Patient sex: M
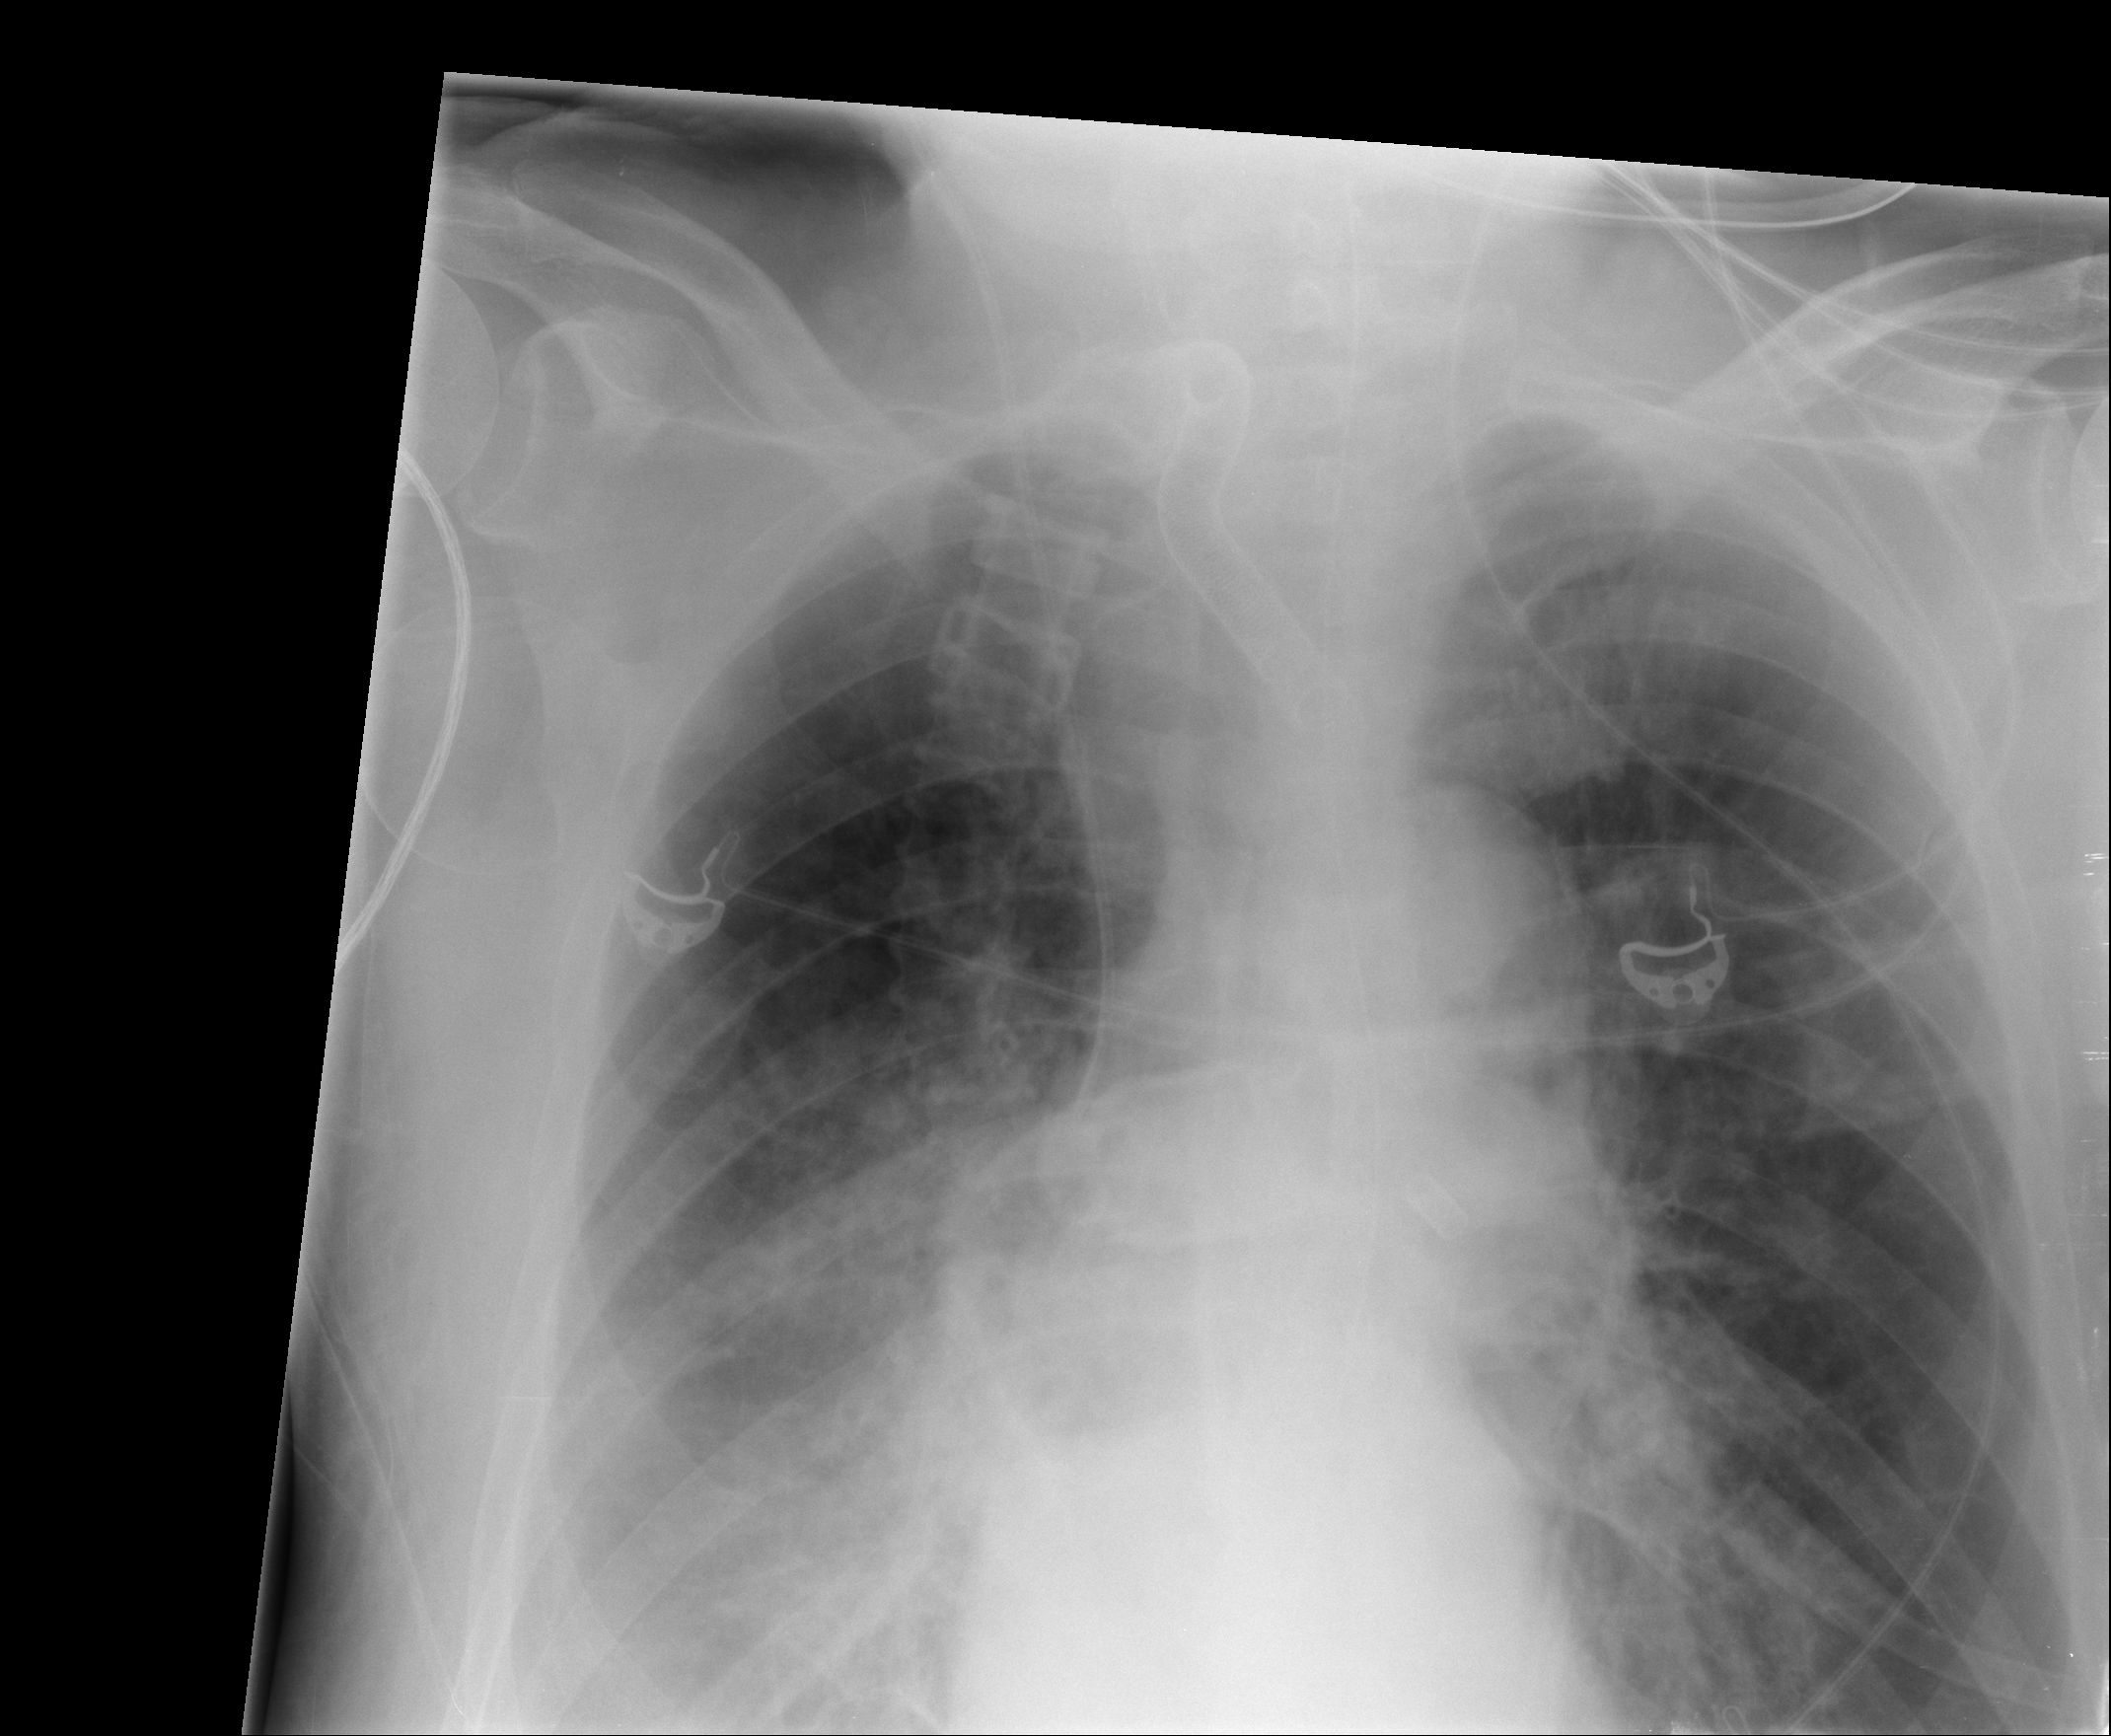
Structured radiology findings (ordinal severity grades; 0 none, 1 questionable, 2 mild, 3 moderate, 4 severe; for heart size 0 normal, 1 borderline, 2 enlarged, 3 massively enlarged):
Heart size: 0
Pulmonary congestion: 0
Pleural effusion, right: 2
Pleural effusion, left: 2
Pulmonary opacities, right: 2
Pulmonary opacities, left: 2
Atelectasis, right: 2
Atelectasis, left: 2